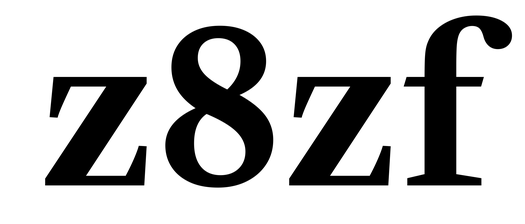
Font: LibreCaslonText_Bold